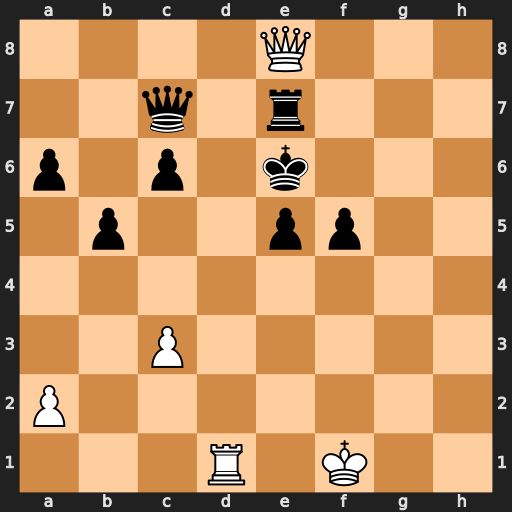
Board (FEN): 4Q3/2q1r3/p1p1k3/1p2pp2/8/2P5/P7/3R1K2
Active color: w
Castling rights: -
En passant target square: -
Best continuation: Qg6#